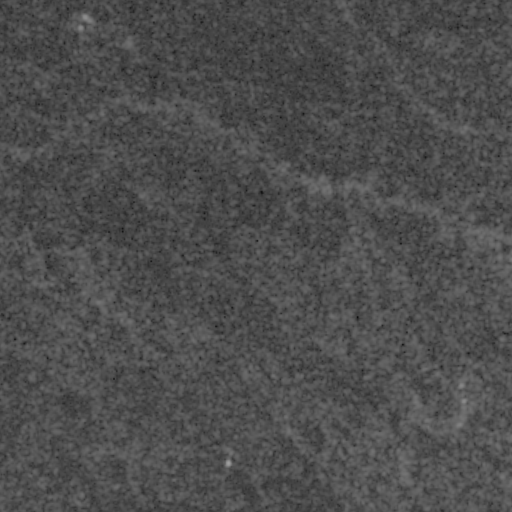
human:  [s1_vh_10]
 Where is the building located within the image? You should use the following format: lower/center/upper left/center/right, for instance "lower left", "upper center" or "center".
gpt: The building is located in the lower right of the image.
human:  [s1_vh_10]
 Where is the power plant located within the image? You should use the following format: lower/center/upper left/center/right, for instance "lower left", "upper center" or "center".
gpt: There is no power plant in the image.

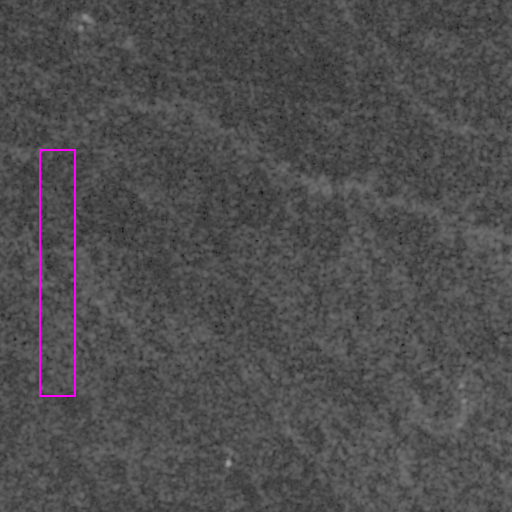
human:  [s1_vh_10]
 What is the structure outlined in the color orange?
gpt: There is no orange outline.
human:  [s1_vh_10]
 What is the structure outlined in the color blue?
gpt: There is no structure outlined in blue.